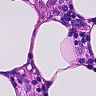
Metastatic tissue present: no